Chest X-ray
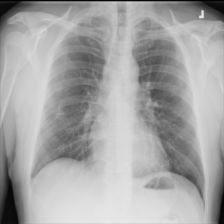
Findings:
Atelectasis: negative
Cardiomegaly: negative
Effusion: negative
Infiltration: negative
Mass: negative
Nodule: negative
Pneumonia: negative
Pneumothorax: positive
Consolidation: negative
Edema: negative
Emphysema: negative
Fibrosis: negative
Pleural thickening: negative
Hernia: negative